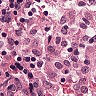
Metastatic tissue present: no